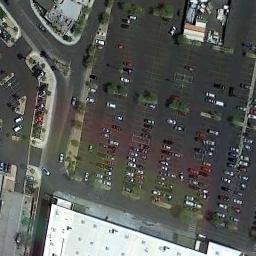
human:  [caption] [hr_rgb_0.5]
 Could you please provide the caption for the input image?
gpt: Six rows of cars were parked in the parking lot .

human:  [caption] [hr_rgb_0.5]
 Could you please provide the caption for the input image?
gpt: The parking lot is full of cars next to some buildings .

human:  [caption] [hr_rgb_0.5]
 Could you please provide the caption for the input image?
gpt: Many cars of different styles are on the parking lot .

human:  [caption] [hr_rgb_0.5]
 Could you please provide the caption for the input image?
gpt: The parking lot has some parked cars of different colors and a white building is next to the parking lot .

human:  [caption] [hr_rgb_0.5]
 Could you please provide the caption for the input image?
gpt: There are some cars on the parking lot beside a white building .